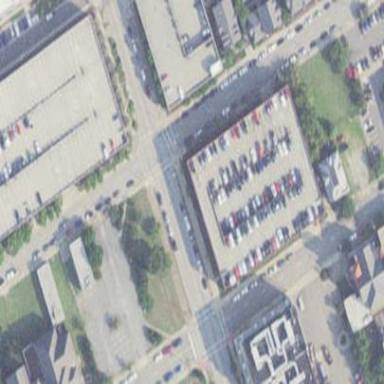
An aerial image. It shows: Multi-storey parking building.